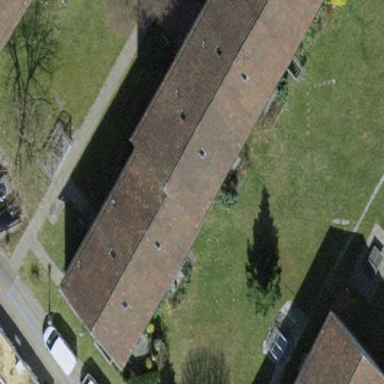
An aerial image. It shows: Apartment building with tile roof.